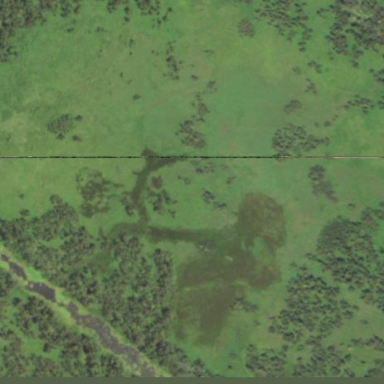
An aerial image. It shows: Marshy wetland area.